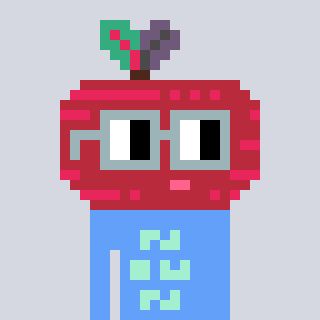
a pixel art character with square dark gray glasses, a beet-shaped head and a blue-colored body on a cool background